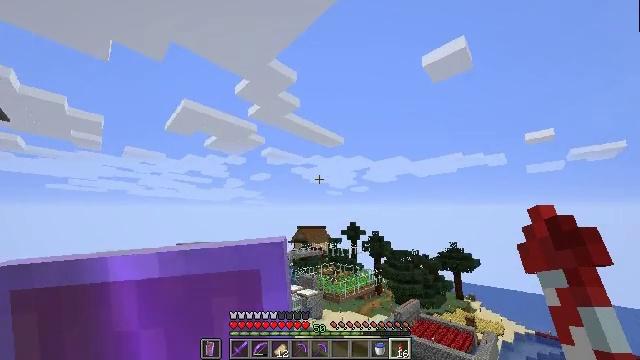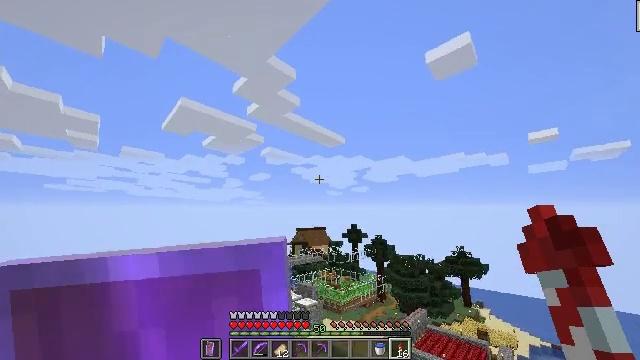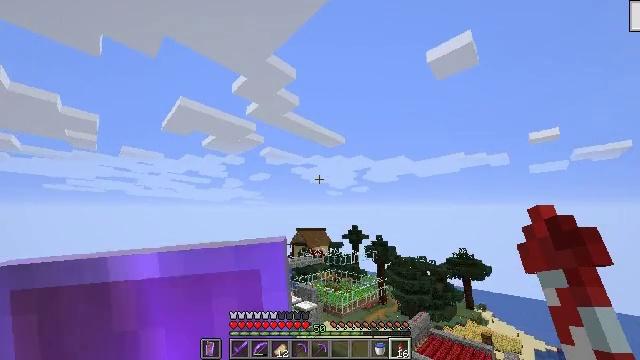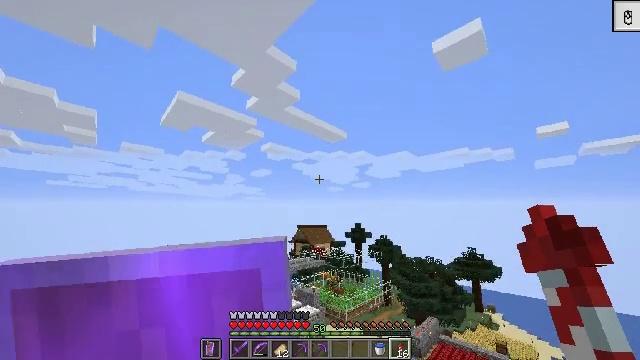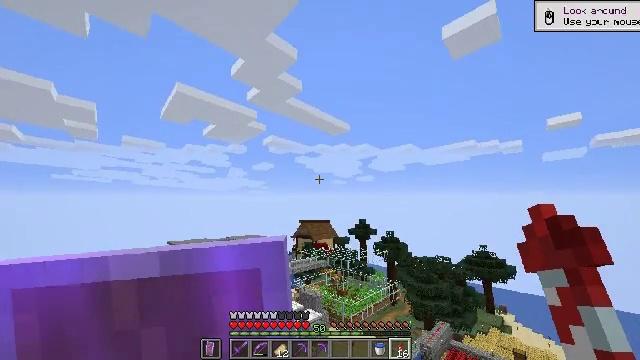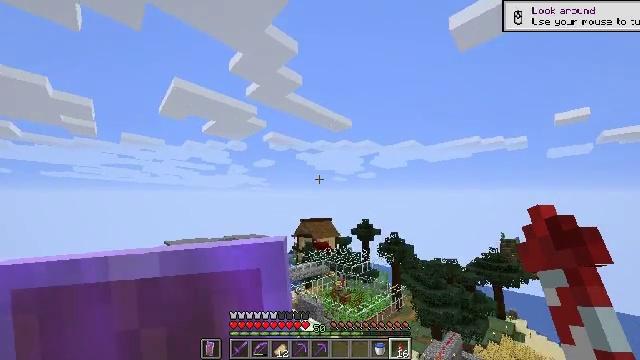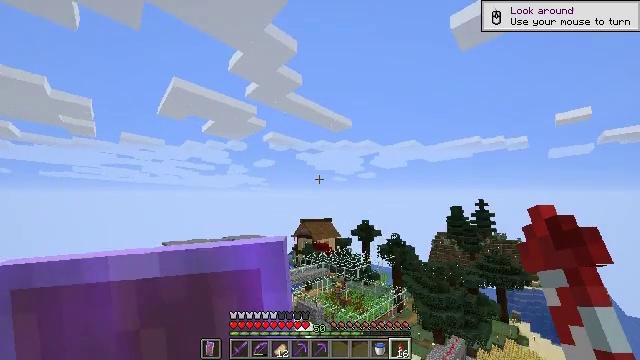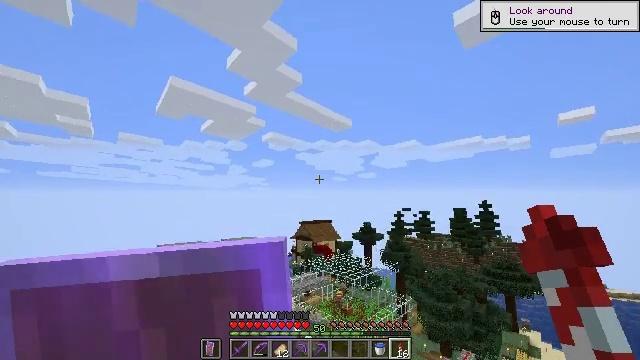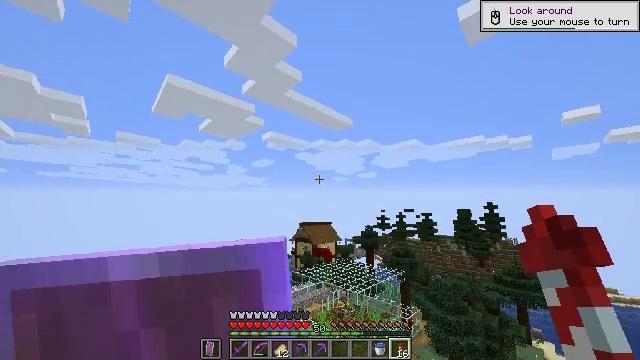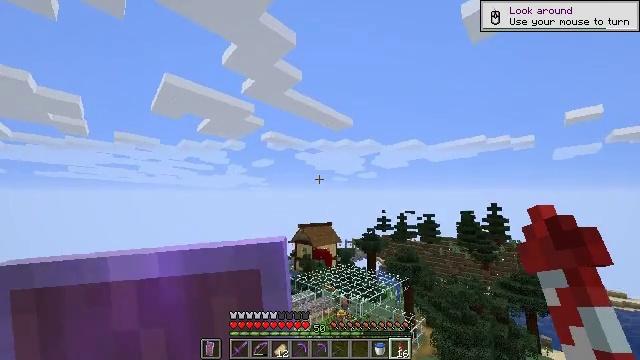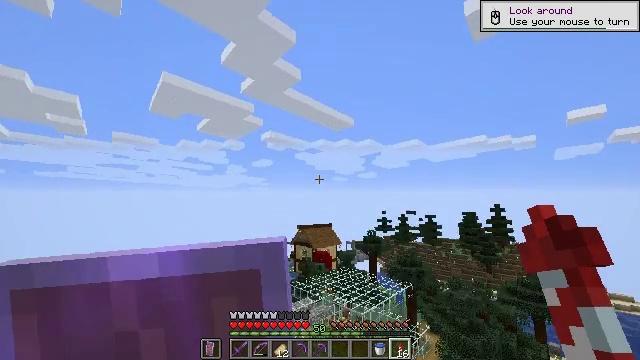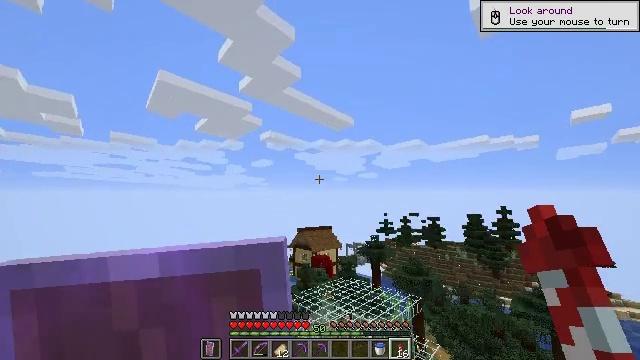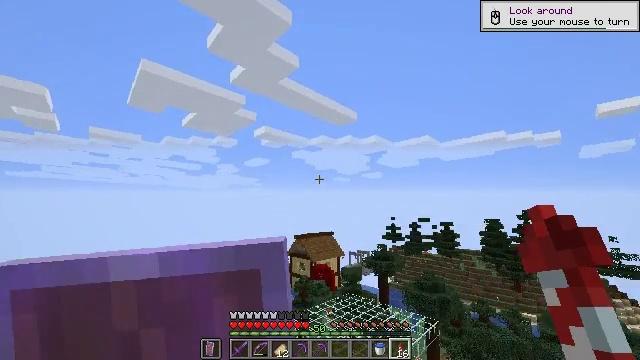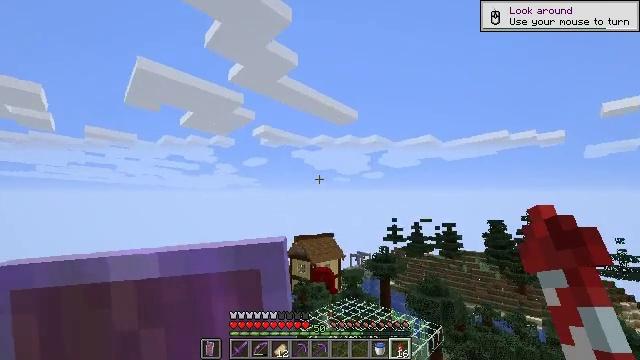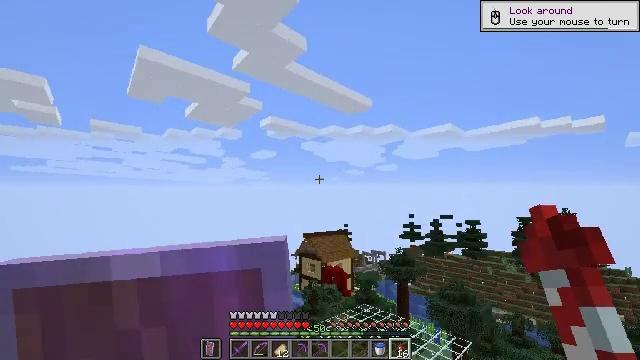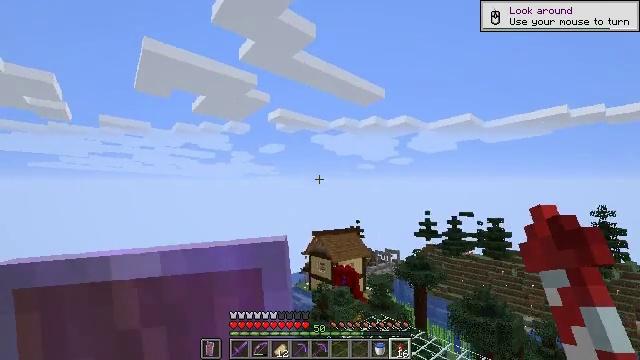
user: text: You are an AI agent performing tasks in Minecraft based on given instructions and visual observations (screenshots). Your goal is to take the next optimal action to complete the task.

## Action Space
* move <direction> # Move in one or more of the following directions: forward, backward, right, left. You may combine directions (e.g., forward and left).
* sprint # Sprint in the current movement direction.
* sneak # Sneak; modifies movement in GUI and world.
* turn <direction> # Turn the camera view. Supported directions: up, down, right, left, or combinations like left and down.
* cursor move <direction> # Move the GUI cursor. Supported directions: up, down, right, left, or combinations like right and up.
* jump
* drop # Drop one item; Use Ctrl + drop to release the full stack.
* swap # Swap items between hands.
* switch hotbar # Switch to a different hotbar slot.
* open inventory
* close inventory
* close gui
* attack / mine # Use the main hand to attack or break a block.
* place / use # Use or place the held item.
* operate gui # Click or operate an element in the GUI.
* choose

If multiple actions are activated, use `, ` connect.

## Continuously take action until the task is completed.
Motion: motion action
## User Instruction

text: Break the shulker box to collect it.
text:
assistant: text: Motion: move forward, sprint
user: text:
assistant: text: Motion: move forward, sprint
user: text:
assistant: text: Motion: move forward, sprint, turn down
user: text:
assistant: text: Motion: move forward, sprint, turn down
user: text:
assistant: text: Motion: move forward, sprint
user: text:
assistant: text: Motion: move forward, sprint
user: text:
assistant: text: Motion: move forward, sprint
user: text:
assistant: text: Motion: move forward, sprint
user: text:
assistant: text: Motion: move forward, sprint
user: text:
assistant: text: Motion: move forward, sprint
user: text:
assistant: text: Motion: no_op
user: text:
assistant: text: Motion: no_op
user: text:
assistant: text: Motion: no_op
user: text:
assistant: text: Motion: turn left and down
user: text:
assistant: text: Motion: turn left and down
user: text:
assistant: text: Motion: no_op
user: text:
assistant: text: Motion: turn left
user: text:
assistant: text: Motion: turn left and down
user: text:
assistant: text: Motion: turn left and down
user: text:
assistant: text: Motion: turn left and down
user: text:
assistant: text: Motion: turn left
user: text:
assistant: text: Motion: turn left
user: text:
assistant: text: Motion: turn left
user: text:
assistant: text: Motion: turn left and down
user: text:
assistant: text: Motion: turn left and down
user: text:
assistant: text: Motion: turn left and down
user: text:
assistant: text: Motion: turn left and down
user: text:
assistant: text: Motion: turn left
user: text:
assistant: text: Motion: no_op
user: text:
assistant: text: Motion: no_op